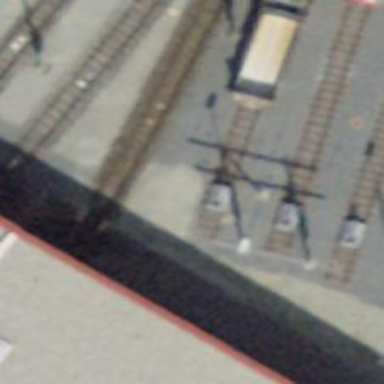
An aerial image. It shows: Railway buffer stop.